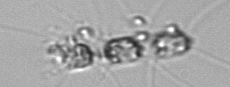
Label: Chaetoceros_didymus_TAG_external_flagellate